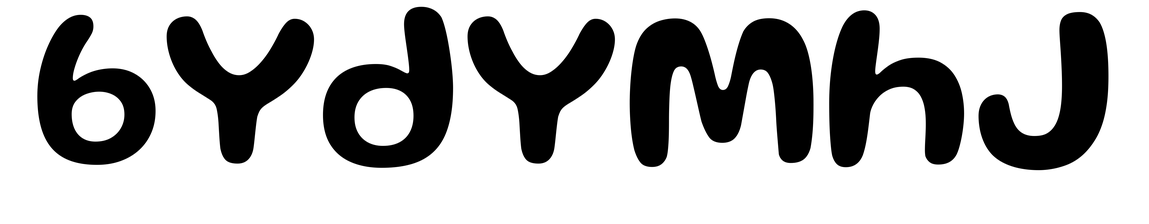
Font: Gluten_Medium